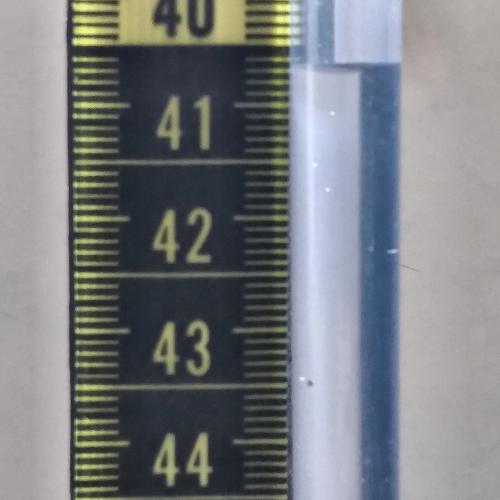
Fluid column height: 40.7 cm